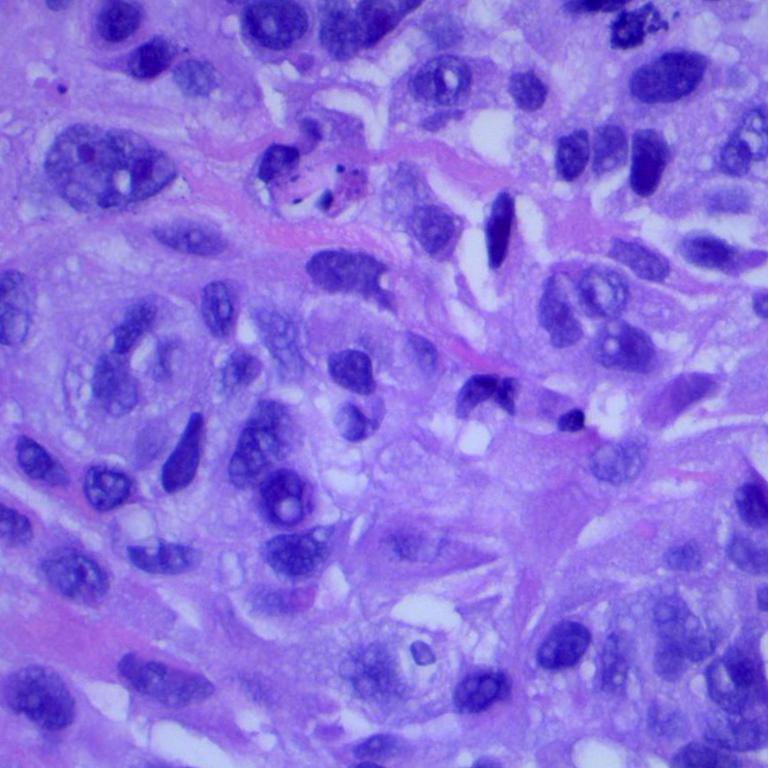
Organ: lung
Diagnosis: squamous carcinomas